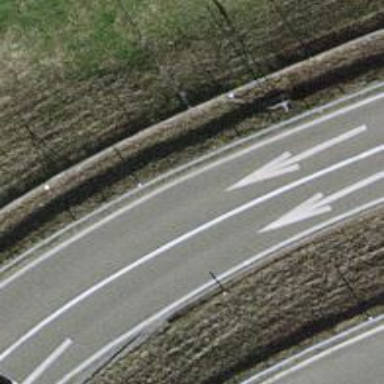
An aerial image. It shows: Asphalt motorway link.